Question: I'm getting this error in Visual Studio, when I use '@Html.Sitecore':
> 'System.Web.Webpages.Html.Htmlhelper' does not contain a definition for 'Sitecore' and the best extension methods overload 'Sitecore.Mvc.HtmlHelperExtensions.Sitecore(System.Web.Mvc.HtmlHelper)' has some invalid arguments.'
However, once deployed it does run without any problems.
I'm using Sitecore 7.2 with MVC 5.1.

Articles that I've read that deal with similar error messages, talk about the 'system.web.webPages.razor' section of the 'Views' folder 'web.config' file. This is how it appears in my solution.
'''
<system.web.webPages.razor>
<host factoryType="System.Web.Mvc.MvcWebRazorHostFactory, System.Web.Mvc, Version=3.0.0.0, Culture=neutral, PublicKeyToken=31BF3856AD364E35" />
<pages pageBaseType="System.Web.Mvc.WebViewPage">
<namespaces>
<add namespace="System.Web.Mvc" />
<add namespace="System.Web.Mvc.Ajax" />
<add namespace="System.Web.Mvc.Html" />
<add namespace="System.Web.Routing" />
</namespaces>
</pages>
'''
Originally I thought I'd just need to restart VS, but that didn't work. Does anyone have any suggestions.
This is the standard Sitecore 7.2 installation, and so has the following binding redirects:
'''
<dependentAssembly>
<assemblyIdentity name="System.Web.Mvc" publicKeyToken="31bf3856ad364e35" xmlns="urn:schemas-microsoft-com:asm.v1"/>
<bindingRedirect oldVersion="1.0.0.0-5.0.0.0" newVersion="5.1.0.0" xmlns="urn:schemas-microsoft-com:asm.v1"/>
</dependentAssembly>
<dependentAssembly>
<assemblyIdentity name="System.Web.WebPages.Razor" publicKeyToken="31bf3856ad364e35" xmlns="urn:schemas-microsoft-com:asm.v1"/>
<bindingRedirect oldVersion="1.0.0.0-3.0.0.0" newVersion="3.0.0.0" xmlns="urn:schemas-microsoft-com:asm.v1"/>
</dependentAssembly>
'''
Also when looking at the output from visual studio there is an additional error that I didn't spot before:
'Instance argument: cannot convert from 'System.Web.WebPages.Html.HtmlHelper' to 'System.Web.Mvc.HtmlHelper''
I no longer think this is a Sitecore MVC issue. I get a similar error with '@Html.ActionLink("xxx", "xxx")'. Other people have seen this issue in VS2012, but I'm using 2013.
There are now quite a few answers to this question. I recommend trying each of them as it seems there are numerous reasons this error might occur.
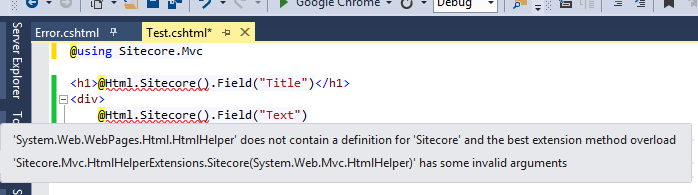
Answer: I have now resolved this issue. I simply had to install Update 2 of Visual Studio 2013. How frustrating.
Thanks to StriplingWarrior and Ahmed Okour for your useful advice.